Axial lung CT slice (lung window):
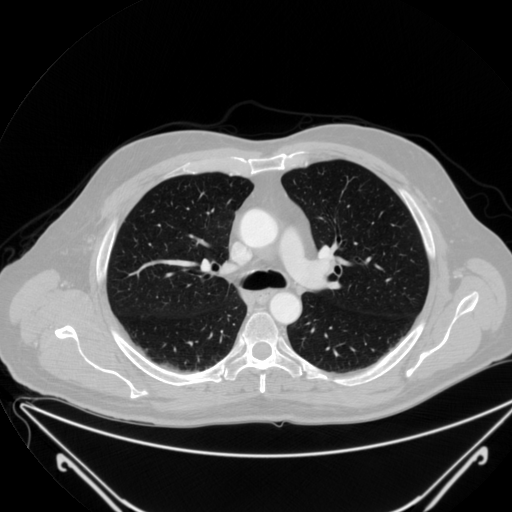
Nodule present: no